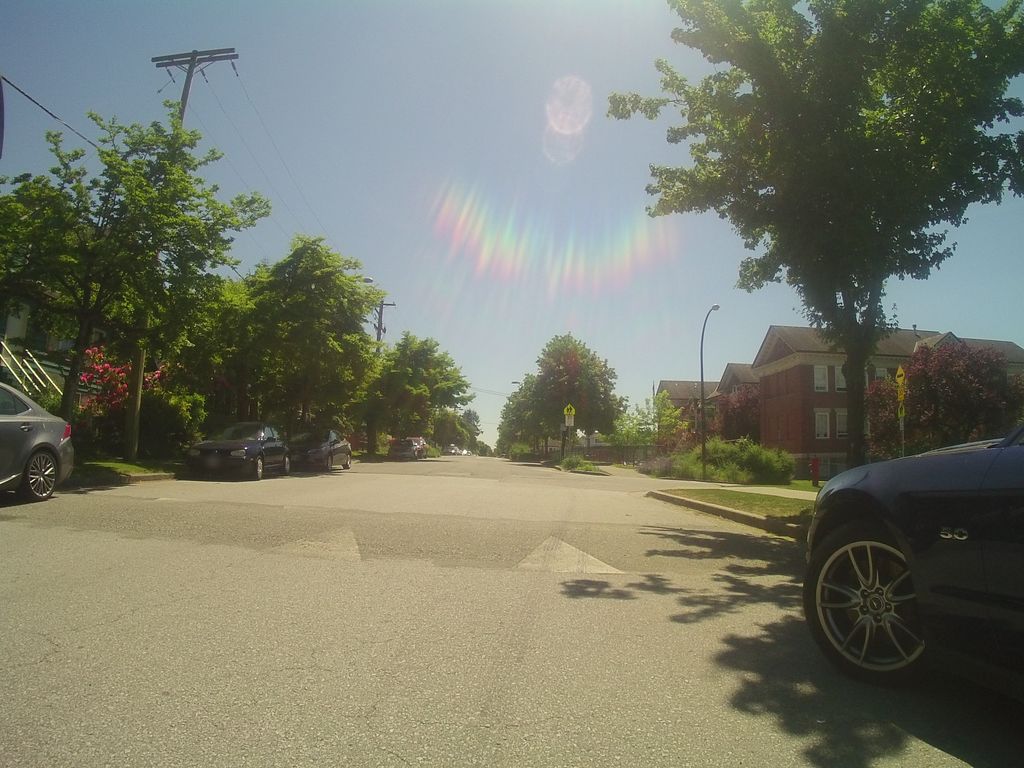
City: vancouver